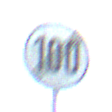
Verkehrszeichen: EndeGeschwindigkeit100
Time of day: Midday
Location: Outdoor (Suburban)
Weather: Overcast
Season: NotSpecified
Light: Natural